Question: I want to calculate this expression in Matlab, but my code generates lots of NaN. In this expression, n = 2000 and Q = 100. The ranges for L and M are from 10 to 100. How to fix this problem. I paste my code here. Anyone can help me?

This is my code:
'''
clear all;
close all;
nCk = @(n,kVec)arrayfun(@(k)nchoosek(n,k),kVec);
n_own = 2000;
Q = 100;
[M, L ] = meshgrid(10:100, 10:100);
tp5 = 0;
for j = 1:1:min(Q,M)
tp1 = nCk(Q,j);
tp2 = nCk((n_own-Q) , (M-j));
tp3 = tp1* (tp2^2) ;
tp4 = ( nCk(n_own,M) )^2;
tp5 = tp5 + tp3 / tp4;
end
P_all_pairs_id = power( ( 1 - tp5 ),( L(L-1)/2 ) );
figure
surf( M, L, P_all_pairs_id);
'''
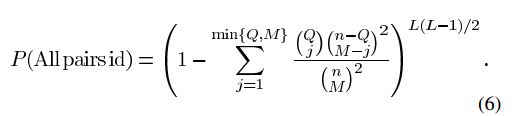
Answer: You should try checking the size of 'tp's', as David has commented. It's generally not advisable to use inline expressions such as 'nCk = @(n,kVec)arrayfun(@(k)nchoosek(n,k),kVec);', at least during debugging. Try this with less compact but simpler code.